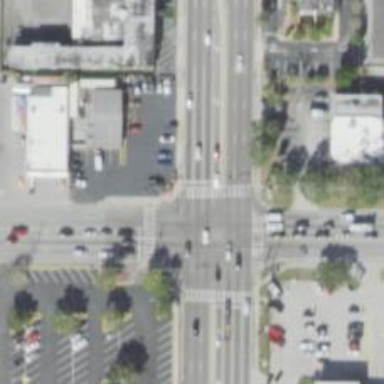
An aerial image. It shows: Marked crossing on the road.